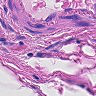
Metastatic tissue present: no